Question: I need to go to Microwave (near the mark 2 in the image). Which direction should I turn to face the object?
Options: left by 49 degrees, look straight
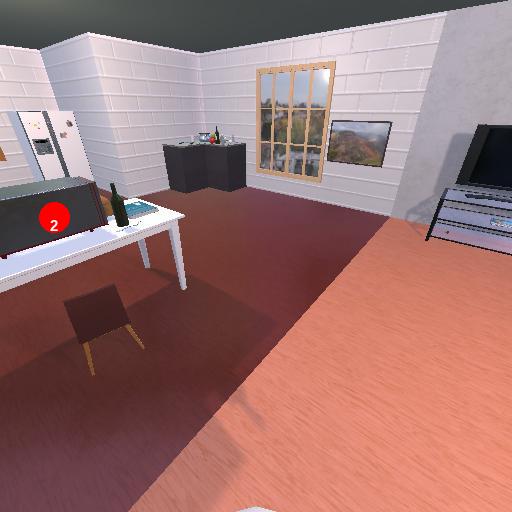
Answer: left by 49 degrees